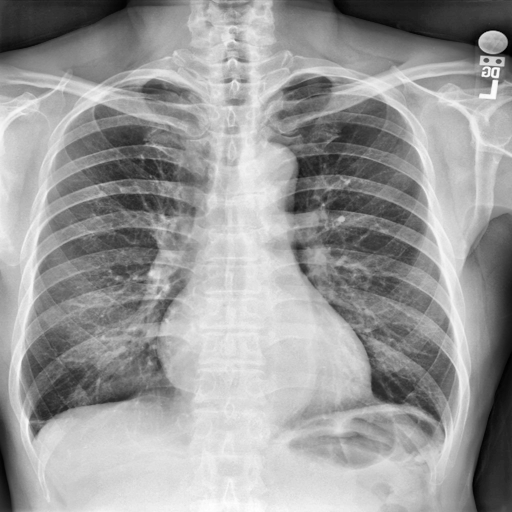
Finding: NORMAL